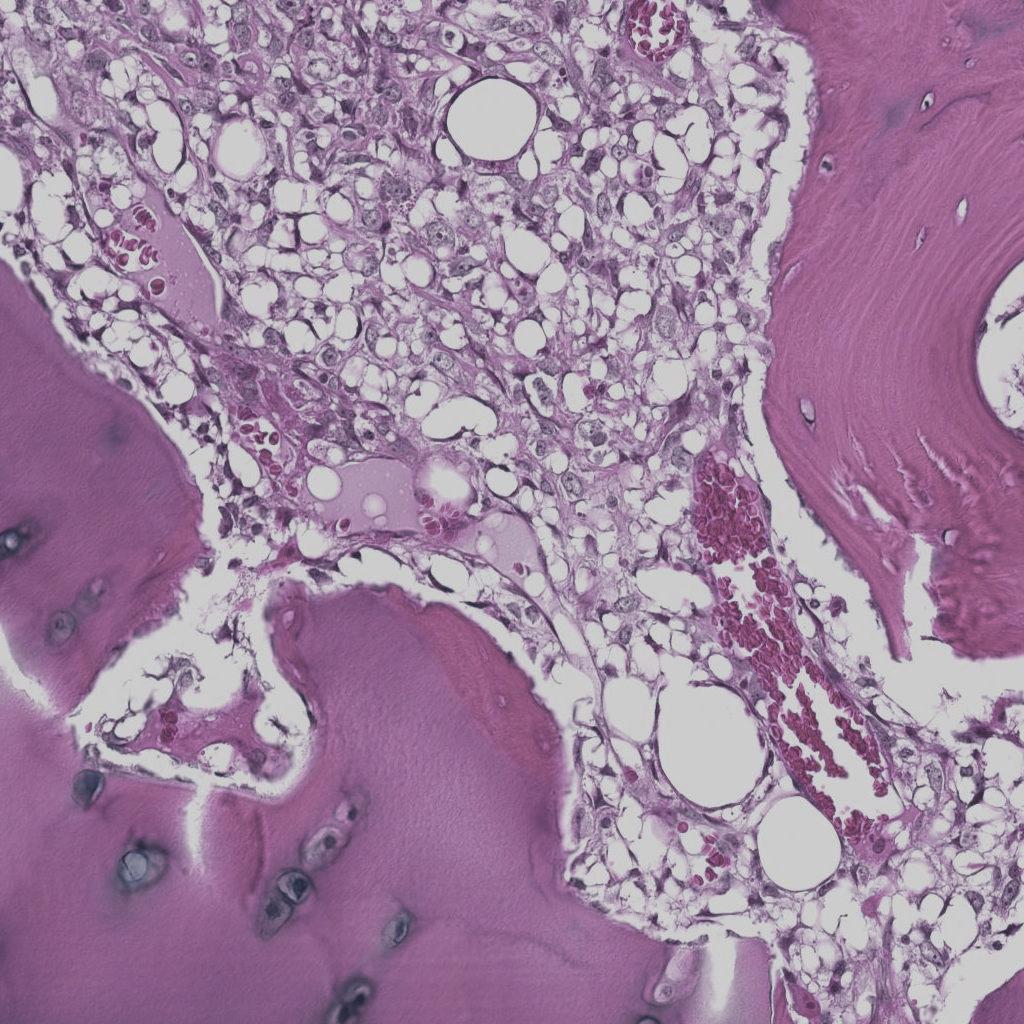
Label: Viable